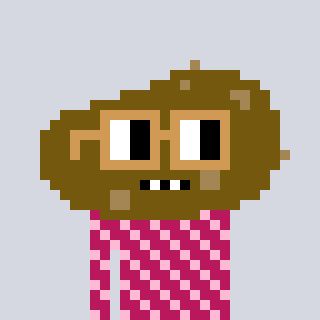
a pixel art character with square brown glasses, a potato-shaped head and a darkpink-colored body on a cool background